Question: So I have a '<select>' element that I need to customize. Essentially I just want it to look like text, but when the user clicks on it, the pulldown choices appear. It would be preferred to show the little arrows indicating the multiple choices, but I could add that as an image myself.
However, here is the issue.
Via CSS, I customize this element using:
'''
#FromPopup {
background: none; <--
border: none; <-----
margin-left: 8px;
position: relative;
cursor: pointer;
height: 5px;
margin-top: -10px;
}
'''
I have little arrows showing the two essential rules.
This clears the background and removes the border and actually almost works, however the little arrow pulldown button is still shown, and looks like Win Classic.

Is it possible to hide the background and border of the pulldown button?
I only care for working with Mozilla platforms here. Thanks!
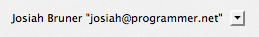
Answer: Normally you could use <URL> but there is a bug with the arrow of the 'select' elements..
Read this bug report : <URL>
---
Maybe a trick like wrapping an element around your 'select' and then using ':after' to put an element on top of it..
'''
<div class="select-container">
<select>
<option>This is some option</option>
<option>This is some option</option>
<option>This is some option</option>
<option>This is some option</option>
<option>This is some option</option>
<option>This is some option</option>
</select>
</div>
.select-container {
display:inline-block;
position:relative
}
.select-container:after {
content:'';
position:absolute;
right:0;
top:0;
width:17px;
height:100%;
z-index:10;
background-color:white;
}
'''
Demo at <URL>